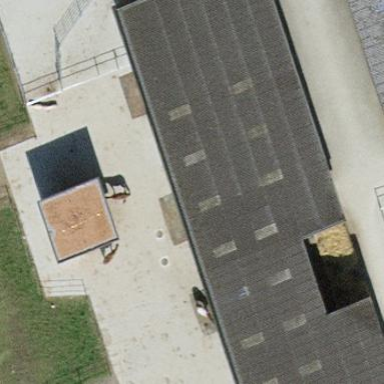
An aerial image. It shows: Stable.